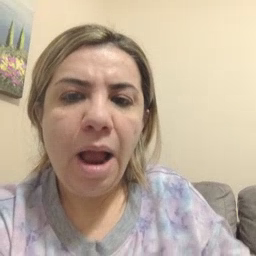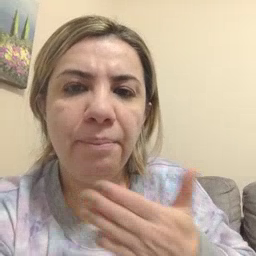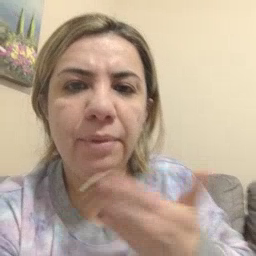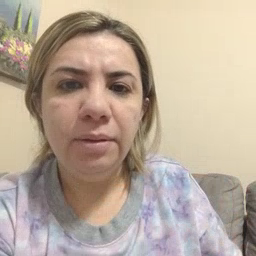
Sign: happy